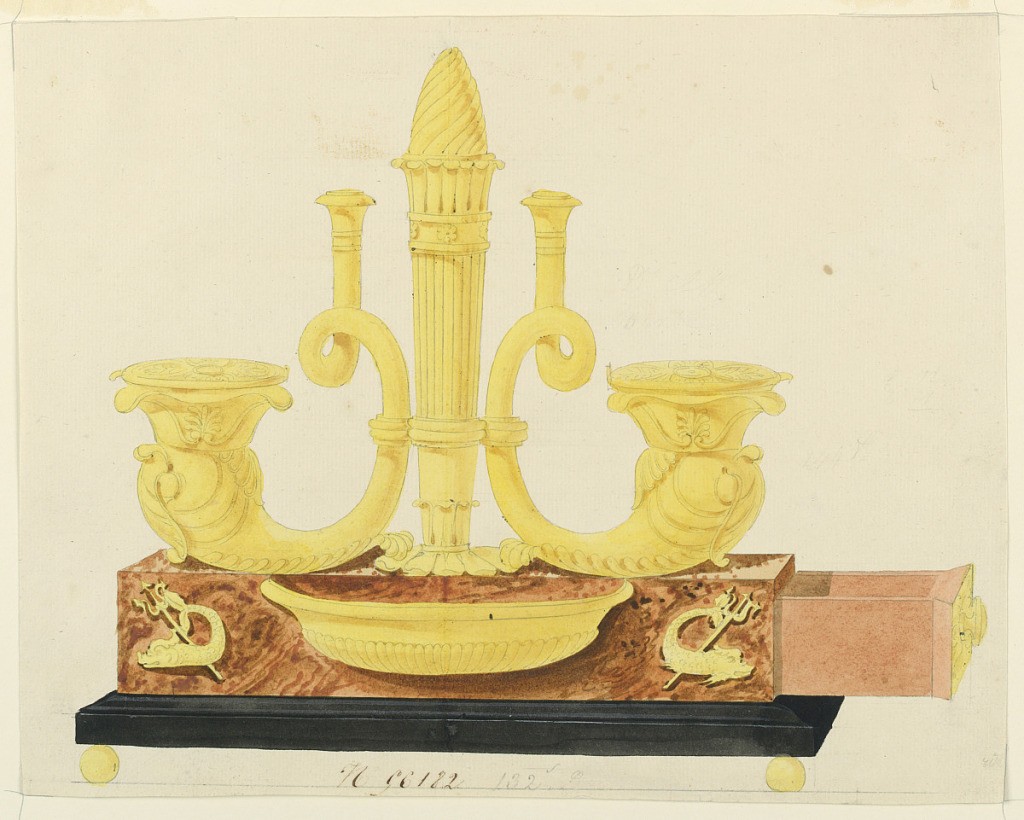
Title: Design for an Inkstand
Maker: Lefebvre Manufactory, Tournai
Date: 1810–1825
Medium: Brush and yellow, red watercolor, black wash, graphite on paper
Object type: Drawing
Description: Inkstand on wooden base, right drawer open position. Iconography of the sea. Dragon, pierced with a spear flank central basin. Above, inkpot is in shape of a dolphin body, terminate with a twisted mouthpiece, which served as a pen holder.